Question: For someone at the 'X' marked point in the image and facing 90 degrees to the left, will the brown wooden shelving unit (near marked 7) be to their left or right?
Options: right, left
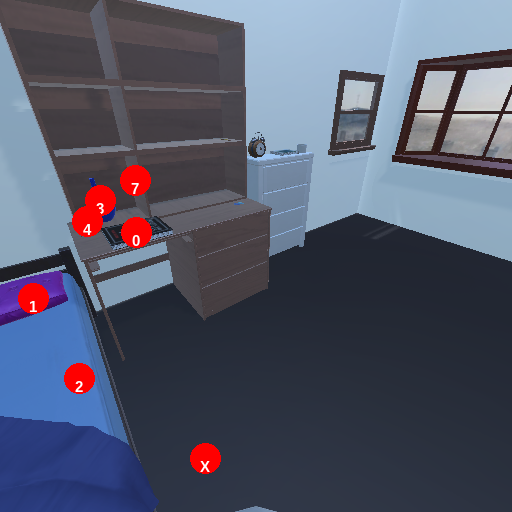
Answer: right